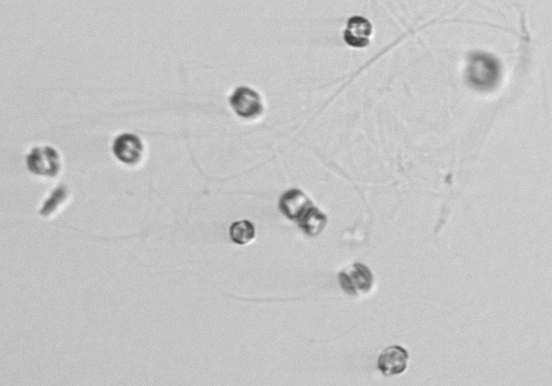
Label: Thalassiosira_sp_aff_mala